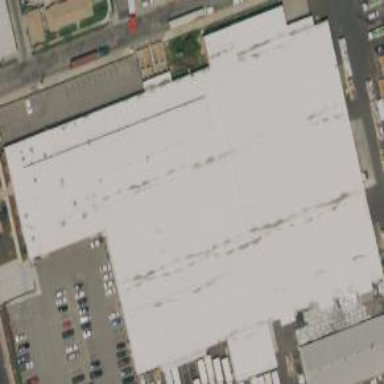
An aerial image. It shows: Warehouse.